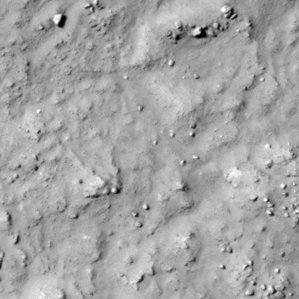
Label: non_frost